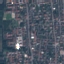
Land use / land cover: Residential